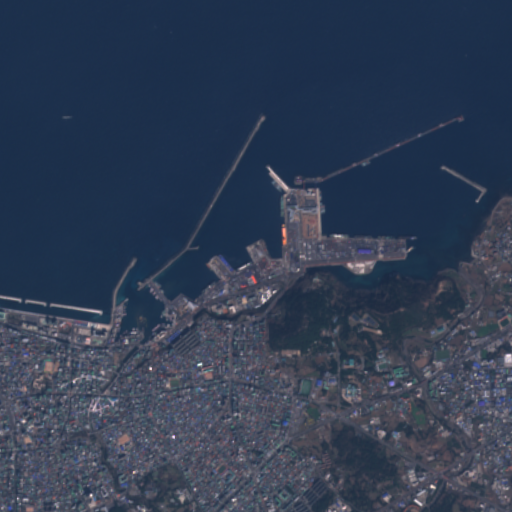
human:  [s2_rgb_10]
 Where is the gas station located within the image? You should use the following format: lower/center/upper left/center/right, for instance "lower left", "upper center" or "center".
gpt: The gas station is located in the center of the image.
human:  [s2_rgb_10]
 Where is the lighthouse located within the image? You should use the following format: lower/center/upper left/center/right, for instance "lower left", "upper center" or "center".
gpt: The lighthouse is located in the upper center of the image.
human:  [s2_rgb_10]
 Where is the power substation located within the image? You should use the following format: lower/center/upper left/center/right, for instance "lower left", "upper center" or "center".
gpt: The power substation is located in the lower left of the image.
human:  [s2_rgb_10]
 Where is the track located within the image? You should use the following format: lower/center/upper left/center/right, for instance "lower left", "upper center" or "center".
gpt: There is no track in the image.